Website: apple
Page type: store-pickup
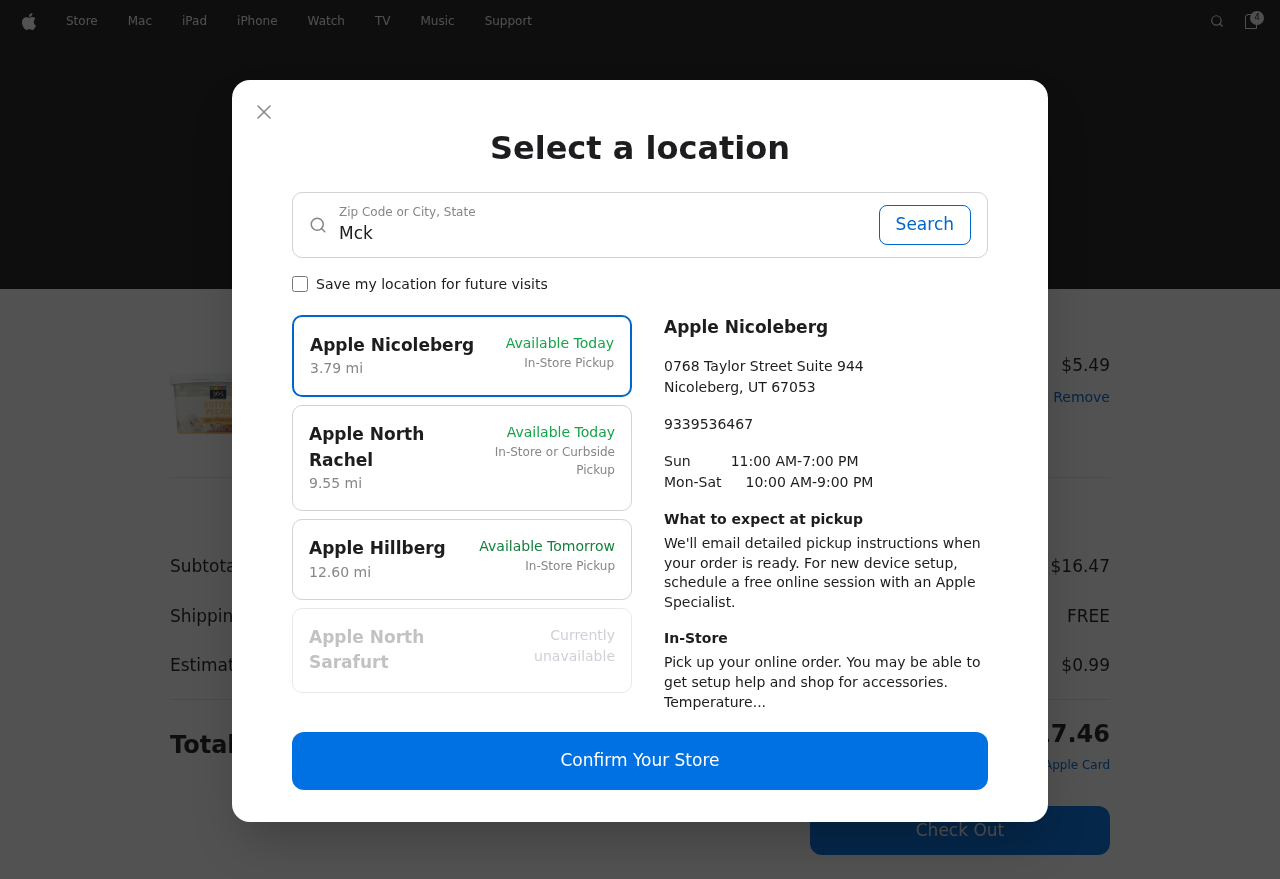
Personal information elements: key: PII_CITY_STATE
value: Mckaytown, UT
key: PII_LOCATION1_CITY
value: Apple Nicoleberg
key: PII_LOCATION1_CITY_STATE_ZIP
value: Nicoleberg, UT 67053
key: PII_LOCATION1_STREET
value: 0768 Taylor Street Suite 944
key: PII_LOCATION2_CITY
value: Apple North Rachel
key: PII_LOCATION3_CITY
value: Apple Hillberg
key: PII_LOCATION4_CITY
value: Apple North Sarafurt
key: PII_PHONE
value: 9339536467
Product elements: key: PRODUCT1_NAME
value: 365 Everyday Value, Butter Pecan Ice Cream, 48 oz (Frozen)
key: PRODUCT1_PRICE
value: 5.49
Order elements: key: ORDER_NUM_ITEMS
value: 4
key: ORDER_TOTAL
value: $17.46
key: ORDER_SUBTOTAL
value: $16.47
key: ORDER_SHIPPING_COST
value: FREE
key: ORDER_TAX
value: $0.99
Search elements: key: SEARCH_CITY_STATE
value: Mckaytown, UT